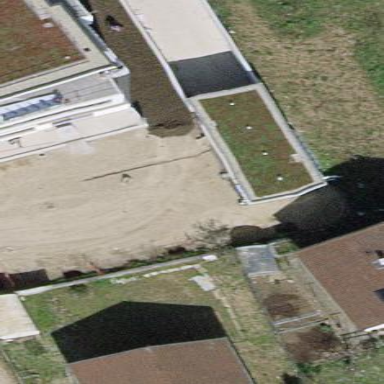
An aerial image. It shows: Flat-roofed service building.